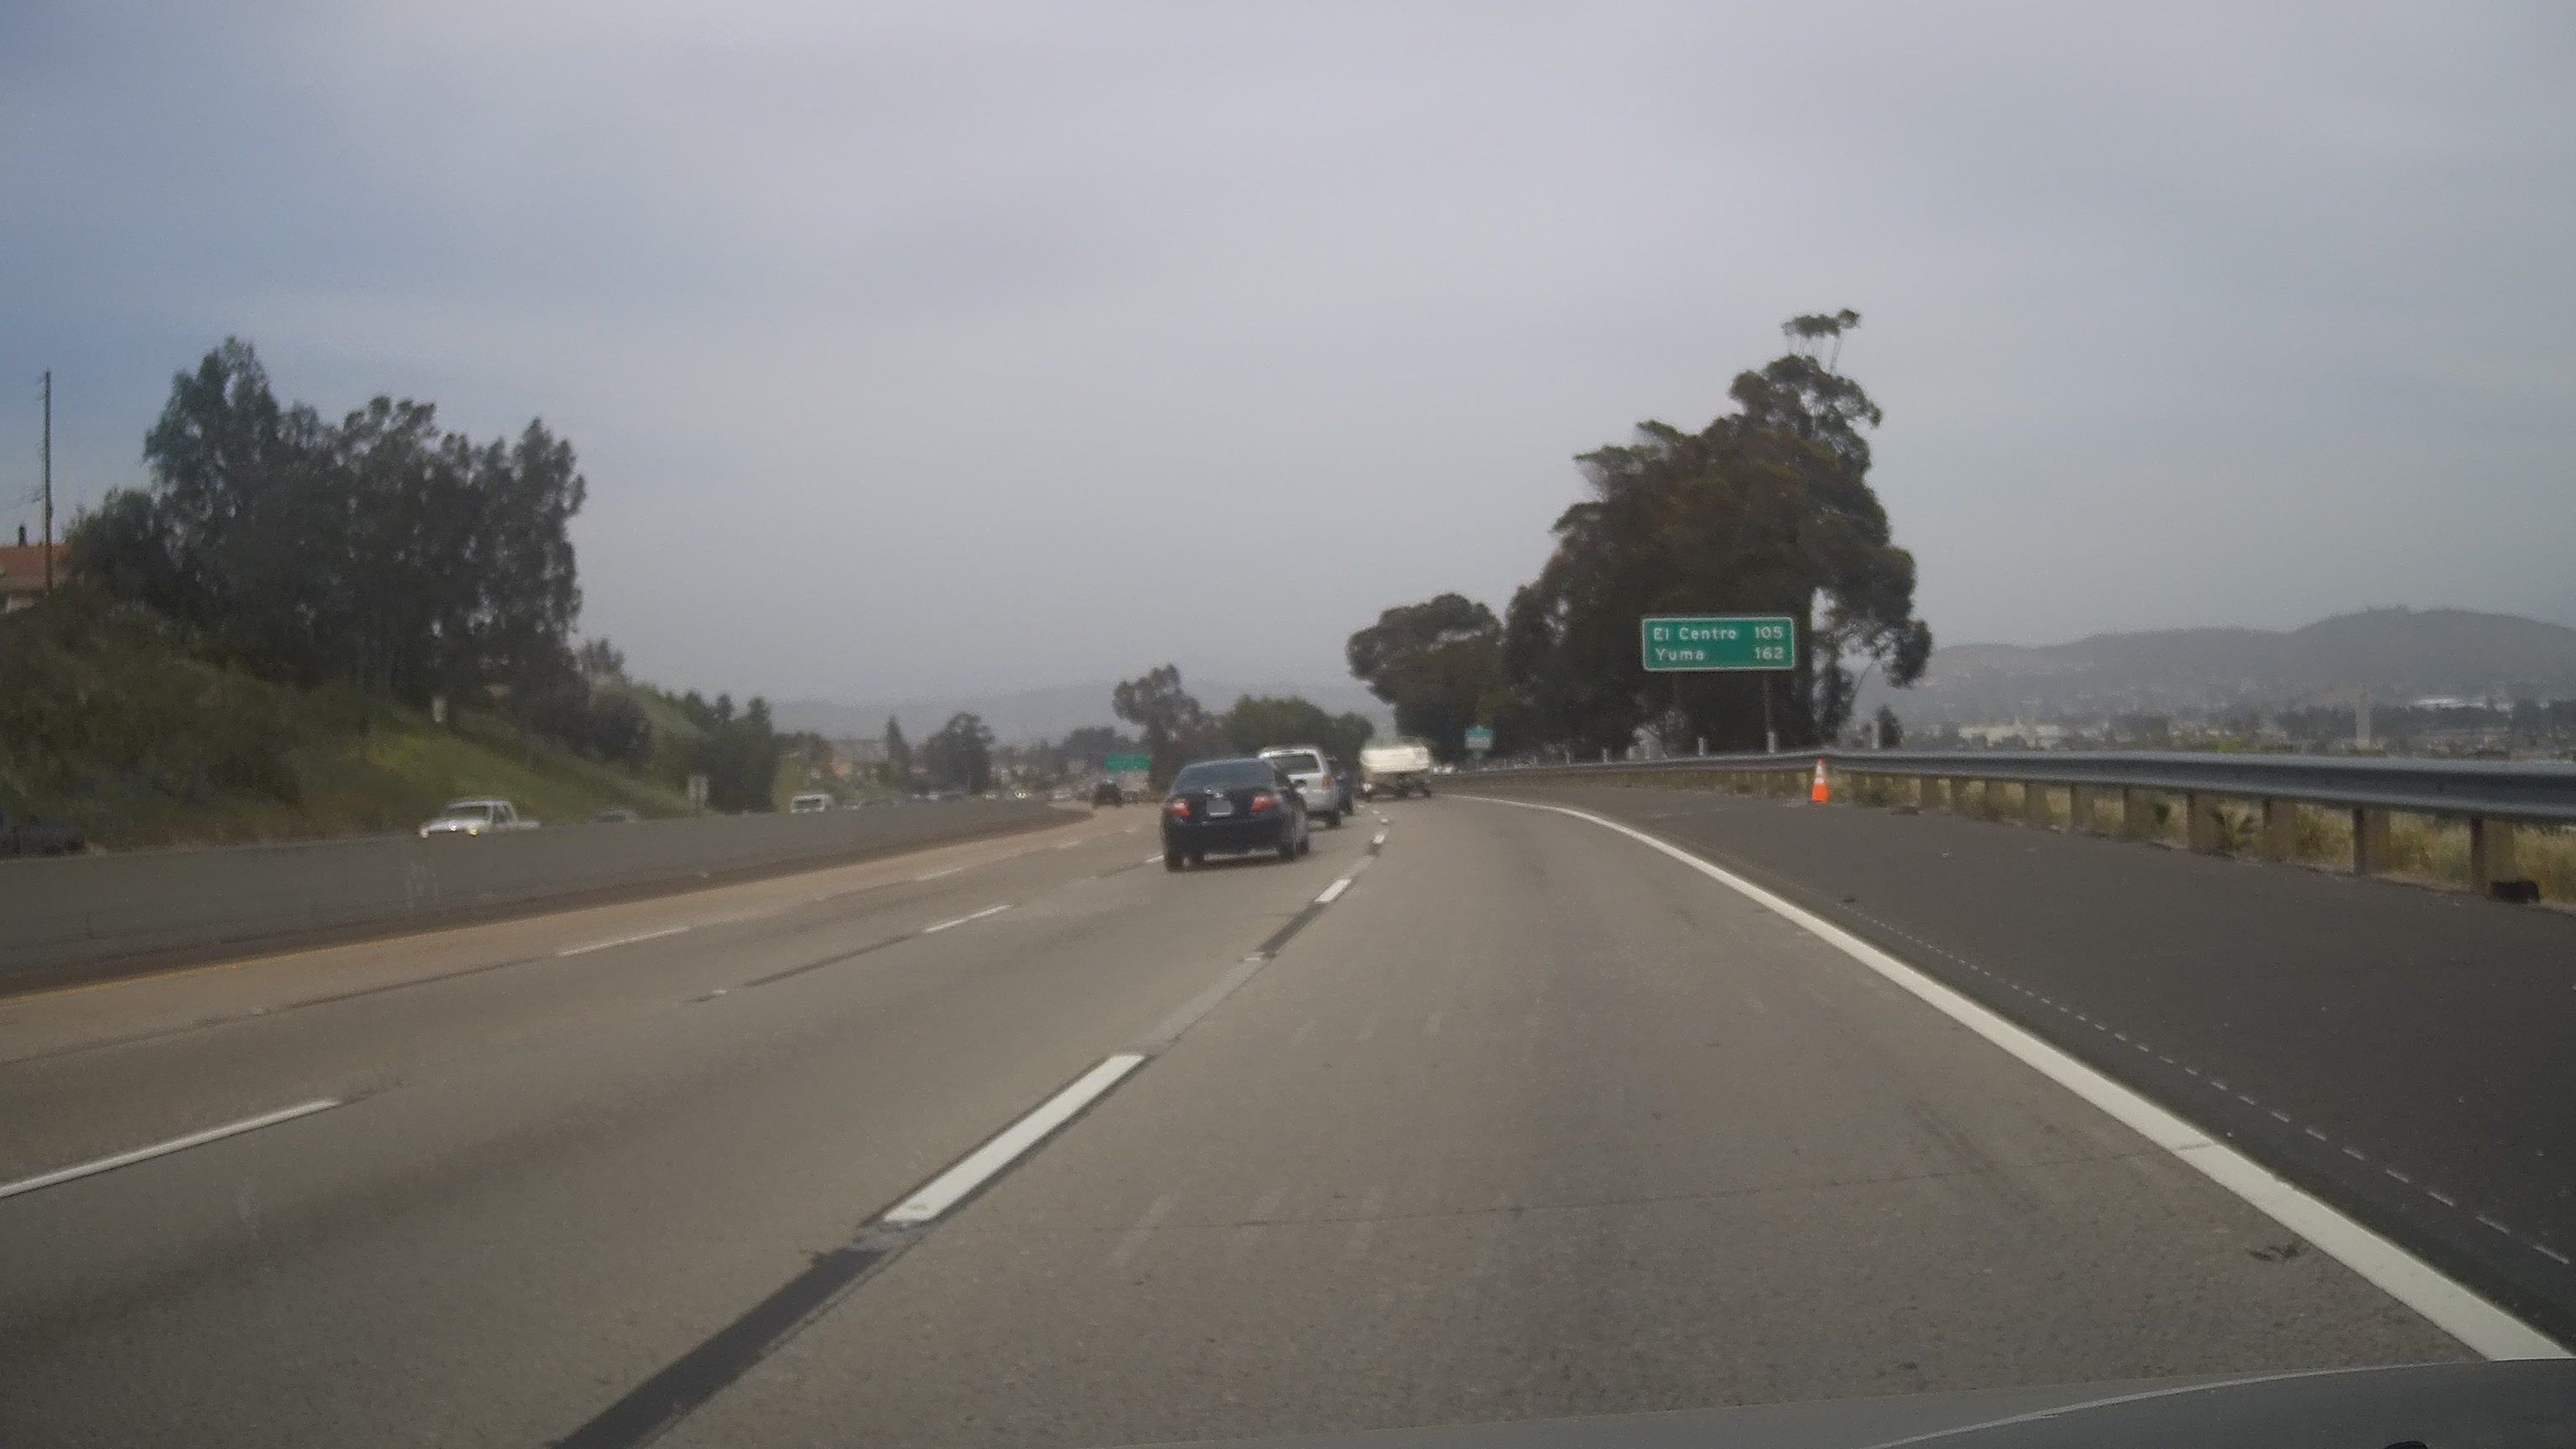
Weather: cloudy
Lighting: day
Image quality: good
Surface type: driving surface
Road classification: motorway
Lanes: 4
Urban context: urban centre
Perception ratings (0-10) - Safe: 2.29, Lively: 3.11, Beautiful: 4.3, Boring: 1.7, Depressing: 3.39, Wealthy: 1.97